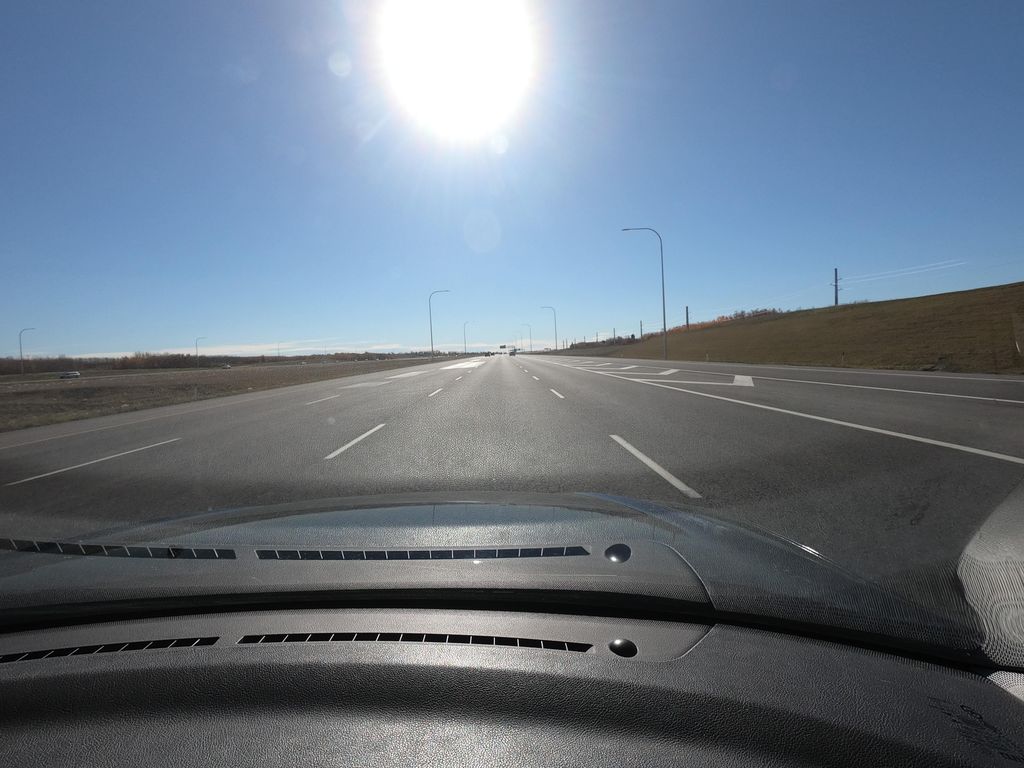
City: calgary